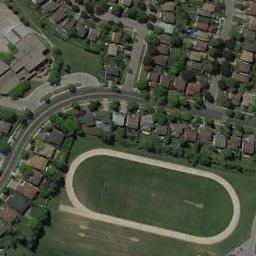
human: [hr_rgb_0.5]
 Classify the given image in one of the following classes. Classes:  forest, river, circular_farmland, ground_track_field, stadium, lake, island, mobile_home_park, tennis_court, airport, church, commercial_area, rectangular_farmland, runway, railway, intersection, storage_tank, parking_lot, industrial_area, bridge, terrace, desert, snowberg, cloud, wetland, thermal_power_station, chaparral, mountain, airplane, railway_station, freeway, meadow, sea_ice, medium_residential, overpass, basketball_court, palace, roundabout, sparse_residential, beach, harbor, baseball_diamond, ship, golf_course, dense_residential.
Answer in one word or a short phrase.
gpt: ground_track_field